Field crop: maize
Growth stage: 2
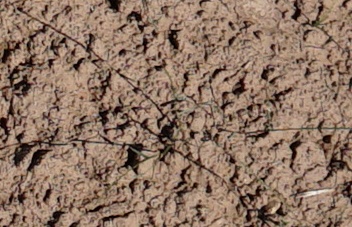
Species: lolium